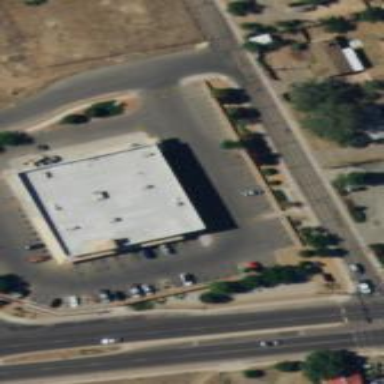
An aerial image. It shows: Retail building.